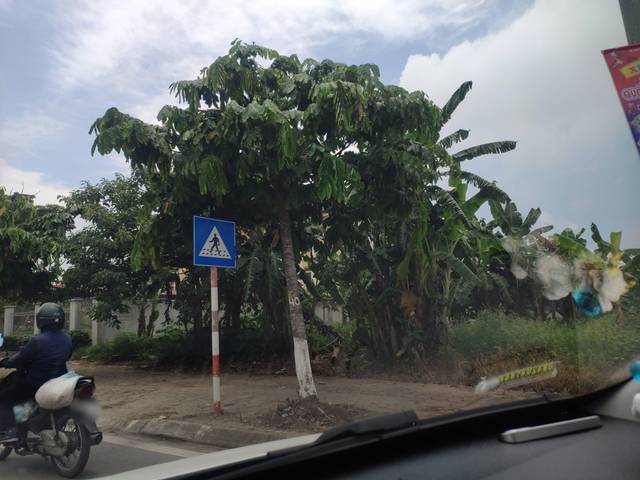
Region: Vietnam
Coordinates: 20.943, 105.848